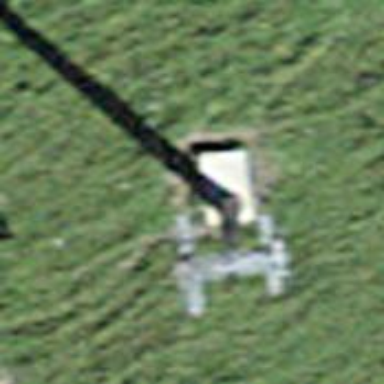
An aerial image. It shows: Pylon for aerialway.